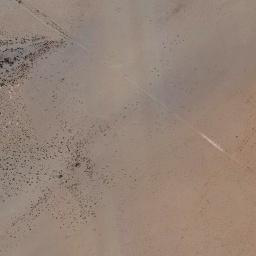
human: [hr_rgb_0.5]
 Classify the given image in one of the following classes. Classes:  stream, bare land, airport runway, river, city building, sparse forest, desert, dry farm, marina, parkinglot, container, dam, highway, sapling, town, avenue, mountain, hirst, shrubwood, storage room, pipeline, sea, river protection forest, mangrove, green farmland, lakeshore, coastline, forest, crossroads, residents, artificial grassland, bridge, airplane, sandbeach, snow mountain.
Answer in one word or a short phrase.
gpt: desert